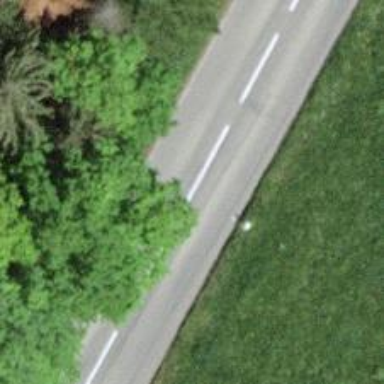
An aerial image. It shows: Tertiary road.